Interaction volume radius: 5 \u00c5
Interaction volume height: 25 \u00c5
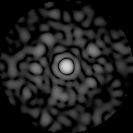
Disorder parameter: 0.8434